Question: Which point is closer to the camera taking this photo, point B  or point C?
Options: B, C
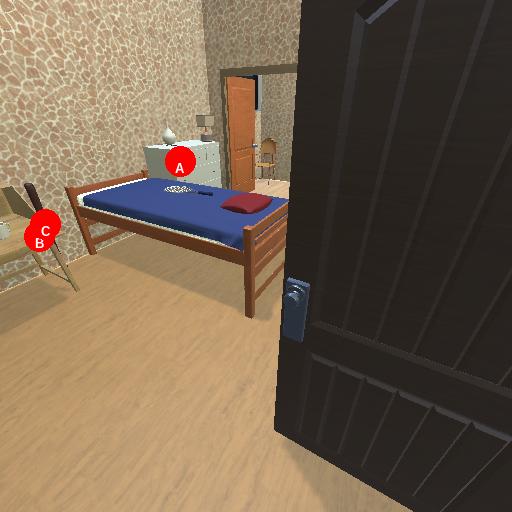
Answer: B